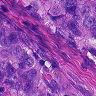
Metastatic tissue present: yes